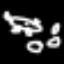
Label: frog